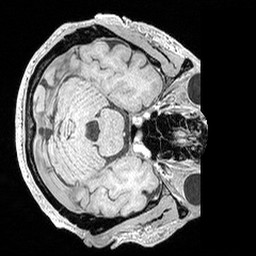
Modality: MP2RAGE
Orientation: axial
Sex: male
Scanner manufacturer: siemens
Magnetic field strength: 3 T
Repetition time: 5 s
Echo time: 0.00292 s